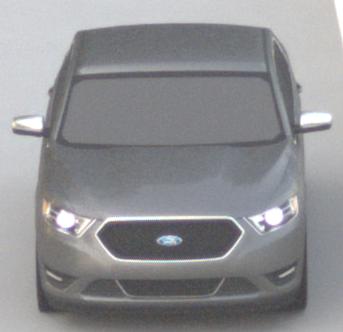
Make: Ford
Model: Taurus
Detailed model: SHO
Model produced from: 2012
Model produced until: 2019
Doors: 4
Color: gray
Road condition: dry road
Daytime: sunrise or sunset
Contrast: low contrast